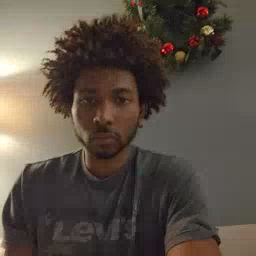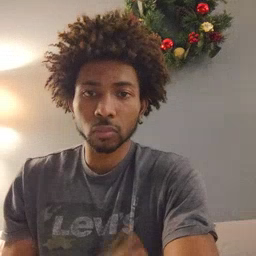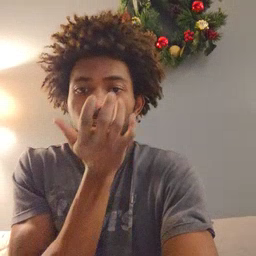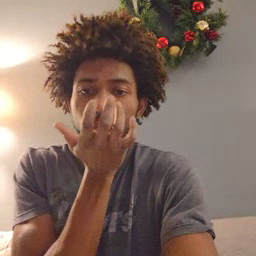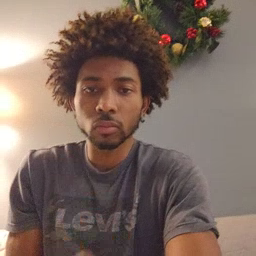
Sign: grass